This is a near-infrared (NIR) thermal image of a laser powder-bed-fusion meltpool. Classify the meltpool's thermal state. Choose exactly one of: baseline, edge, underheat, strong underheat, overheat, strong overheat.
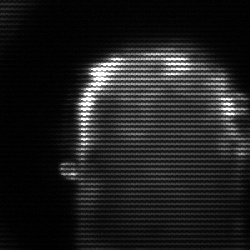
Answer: baseline